Interaction volume radius: 10 \u00c5
Interaction volume height: 15 \u00c5
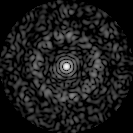
Disorder parameter: 0.8556